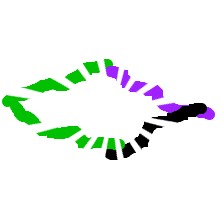
Shape: rhombus